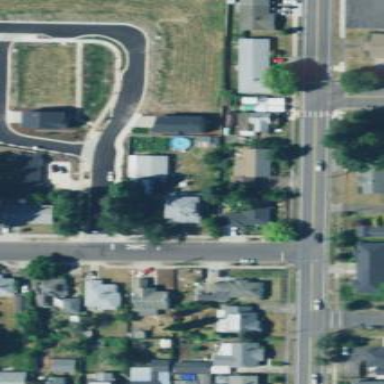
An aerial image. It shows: This residential area consists of single-family homes.